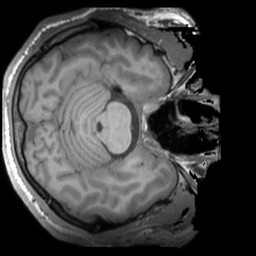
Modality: T1w
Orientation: axial
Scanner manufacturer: siemens
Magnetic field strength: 3 T
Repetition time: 1.9 s
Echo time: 0.00267 s